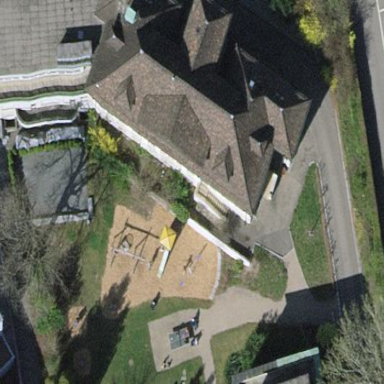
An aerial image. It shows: Playground area for leisure activities on the land.